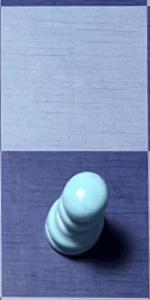
Label: Pawn_White